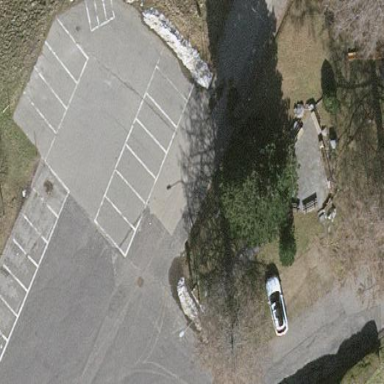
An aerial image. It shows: Parking area with surface.